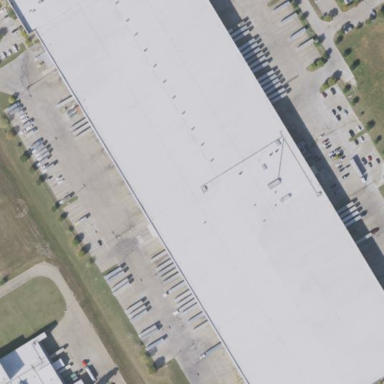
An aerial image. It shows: Warehouse building.